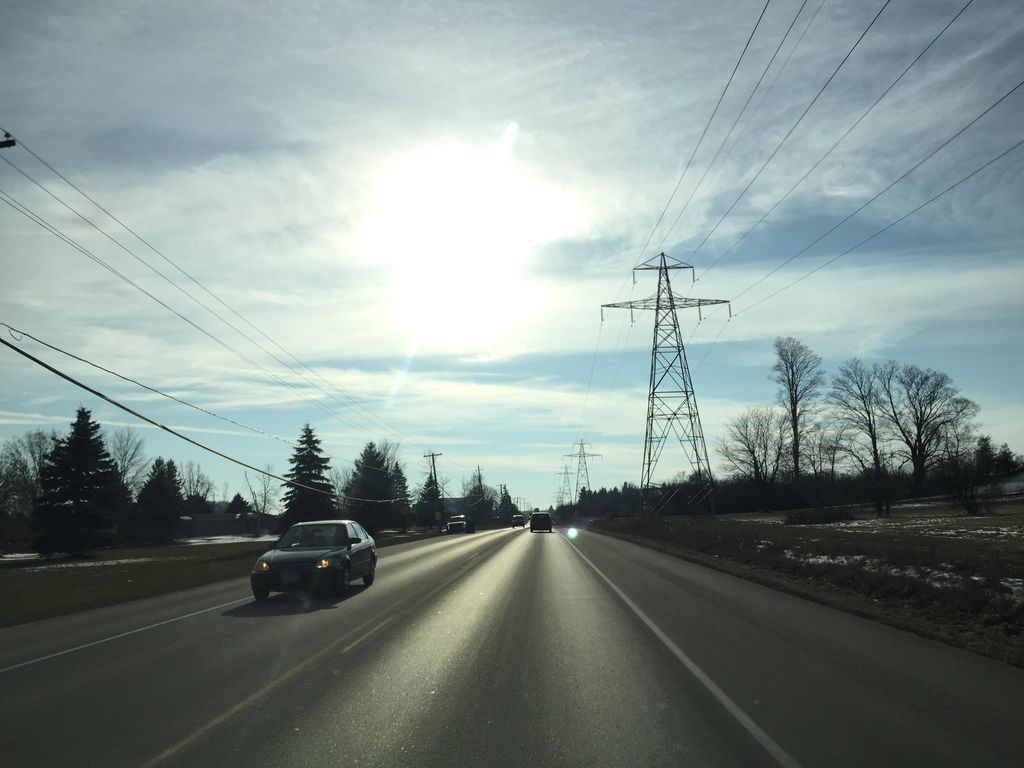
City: kitchener-waterloo